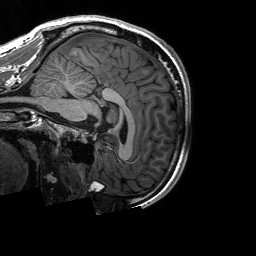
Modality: T1w
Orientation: sagittal
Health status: ill
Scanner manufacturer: siemens
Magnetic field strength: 3 T
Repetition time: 2.3 s
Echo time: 0.00226 s